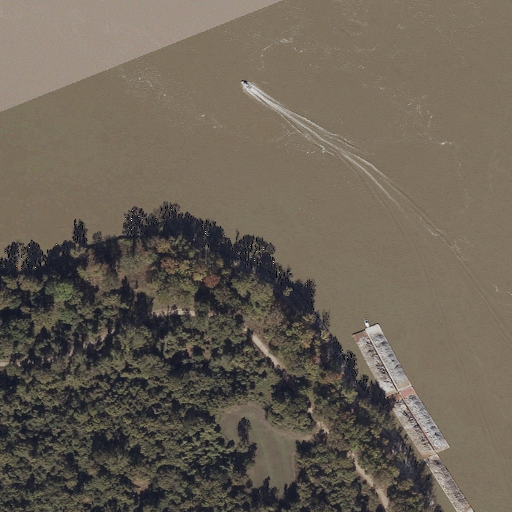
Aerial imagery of levee in Arkansas named Spanish Moss Revetment containing open water, woody wetlands, and herbaceous wetlands